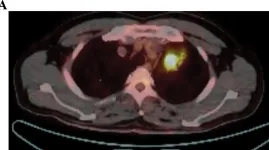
(A and B) PET-CT scan showed an abnormal mass at the level of T9 and the left upper lobe of the lung.
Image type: radiology (pet)